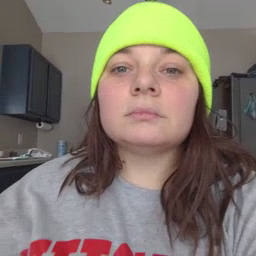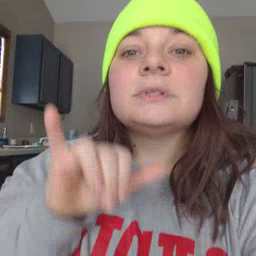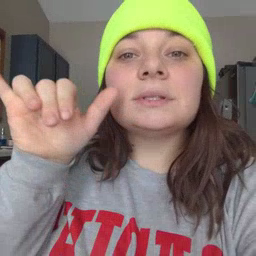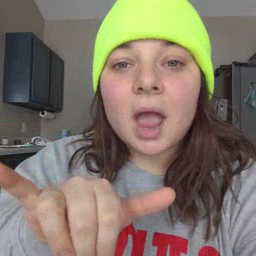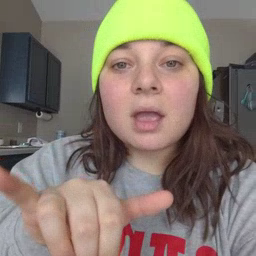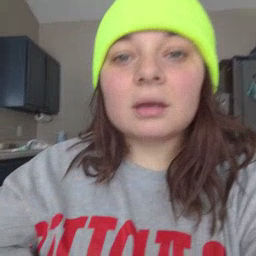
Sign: stay